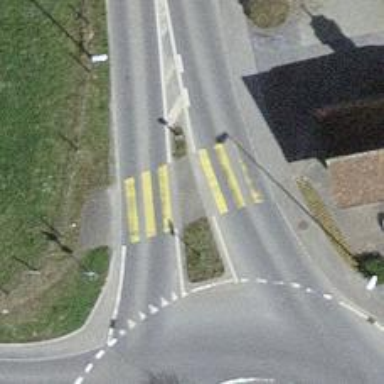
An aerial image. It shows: Uncontrolled crossing with zebra marking and island in the middle.